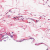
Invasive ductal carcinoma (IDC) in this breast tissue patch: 0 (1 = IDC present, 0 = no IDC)